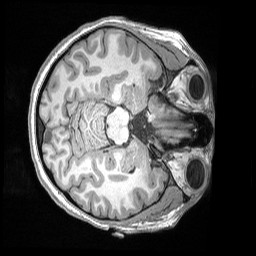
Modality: T1w
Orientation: axial
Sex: female
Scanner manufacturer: siemens
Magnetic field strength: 3 T
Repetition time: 2.53 s
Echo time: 0.00164 s